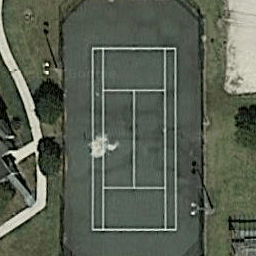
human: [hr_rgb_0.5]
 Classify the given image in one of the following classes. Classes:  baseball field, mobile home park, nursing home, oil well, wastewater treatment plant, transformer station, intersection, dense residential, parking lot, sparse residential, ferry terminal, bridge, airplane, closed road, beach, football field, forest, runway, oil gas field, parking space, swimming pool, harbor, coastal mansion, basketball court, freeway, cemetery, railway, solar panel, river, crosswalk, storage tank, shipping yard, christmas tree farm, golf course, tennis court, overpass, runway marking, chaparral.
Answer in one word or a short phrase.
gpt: tennis court